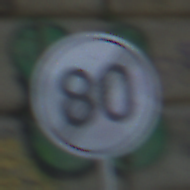
Verkehrszeichen: EndeGeschwindigkeit80
Umgebung: Outdoor, Urban
Tageszeit: Midday
Wetter: Clear
Licht: Natural
Jahreszeit: NotSpecified
Kontrast: LowContrast